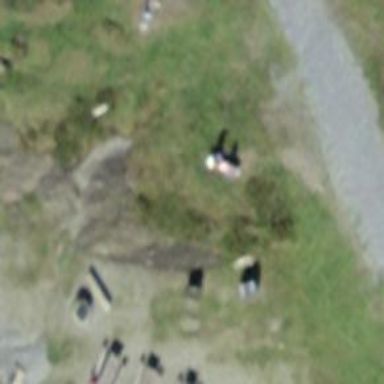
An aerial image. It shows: Picnic site for tourists.